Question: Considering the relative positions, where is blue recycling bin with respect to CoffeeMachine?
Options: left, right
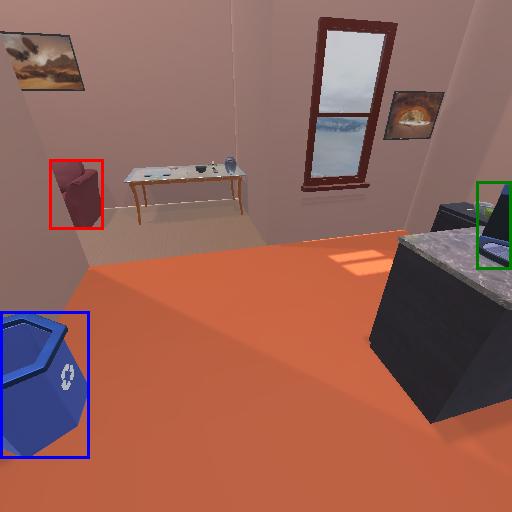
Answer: left